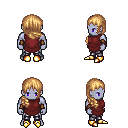
a pixel art fantasy rpg character, male body template, dark elf, purple skin, maroon tunic, metal pants, light blonde right-swept hairstyle, leather bracers, gold boots, four views (front, back, left, right), 2x2 character sprite sheet, small pixel art, hard edges, no anti-aliasing